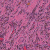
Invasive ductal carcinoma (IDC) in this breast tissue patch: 0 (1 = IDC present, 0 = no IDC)